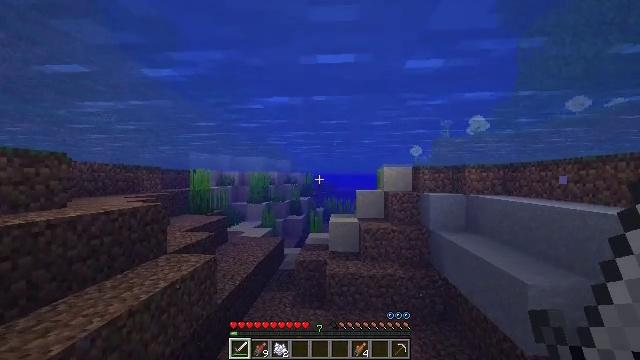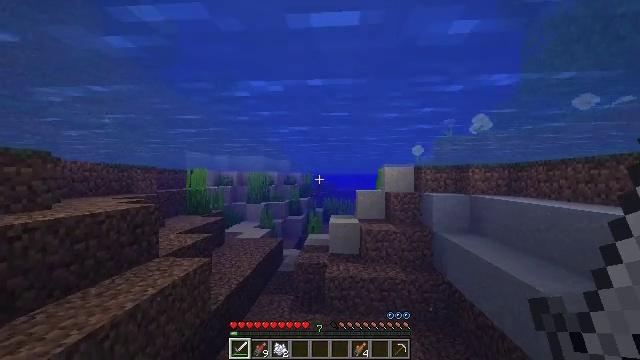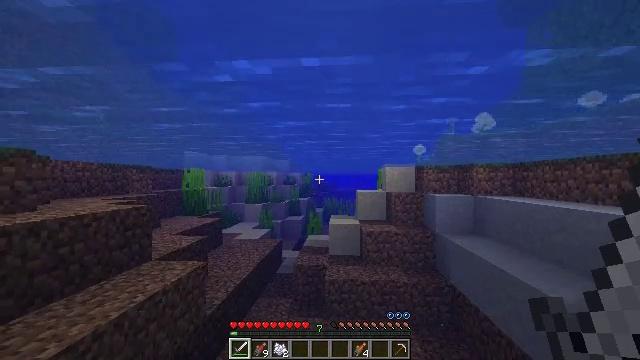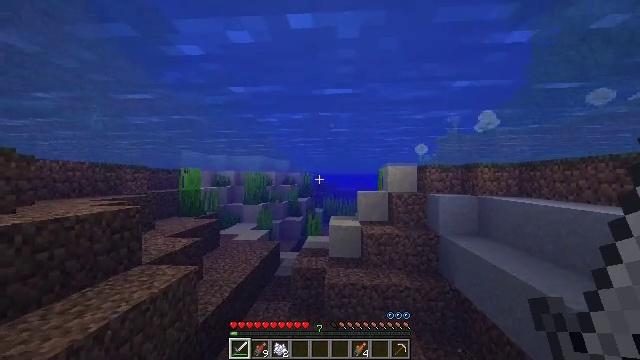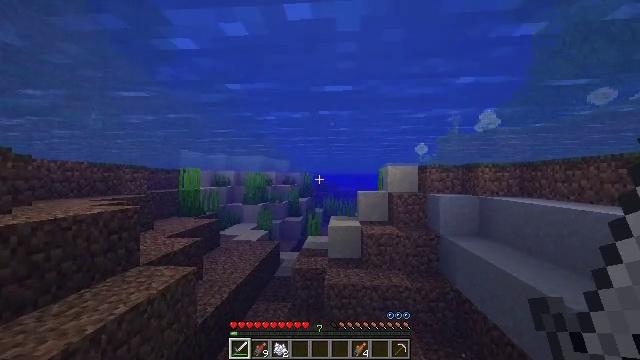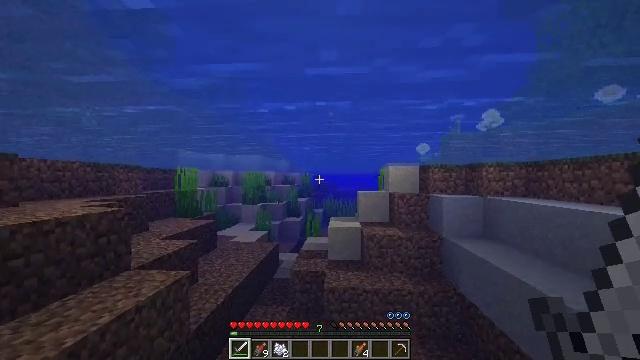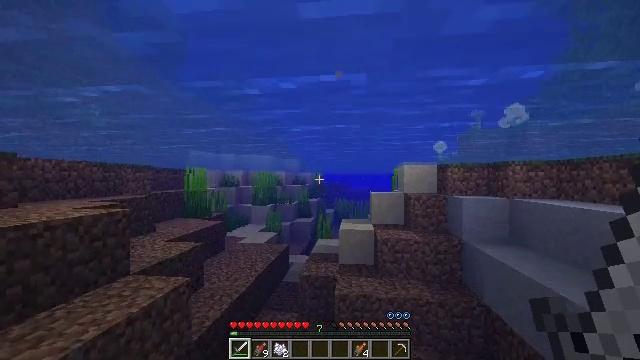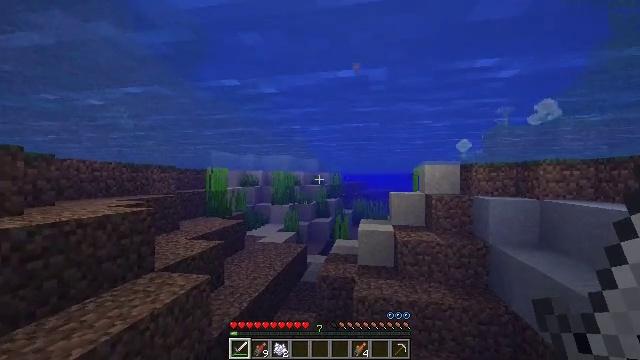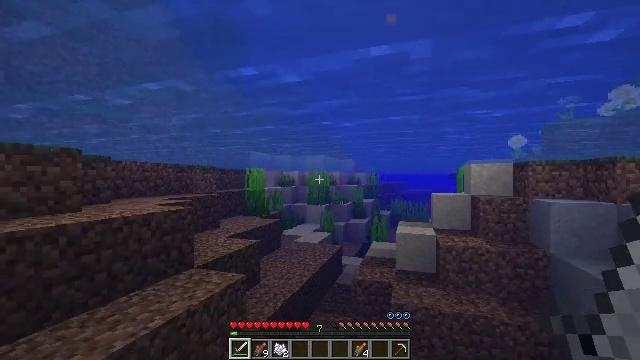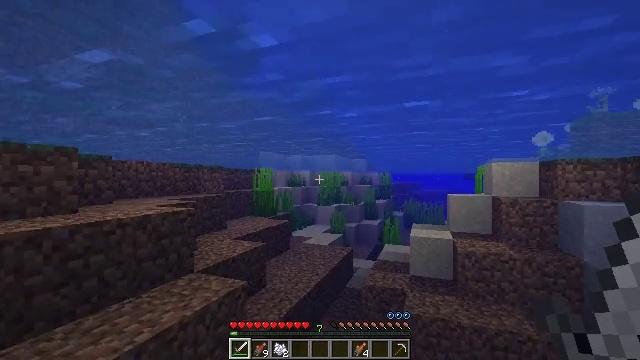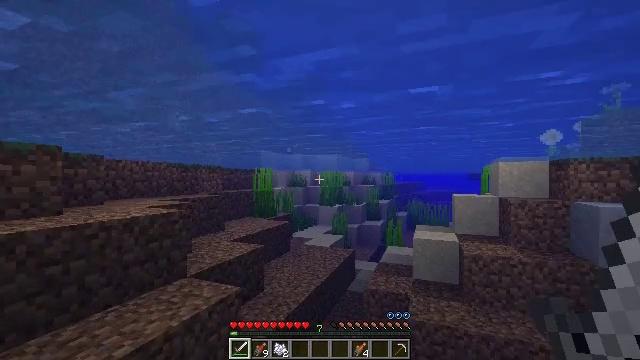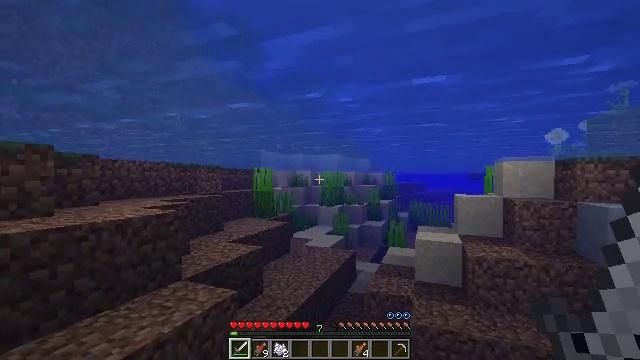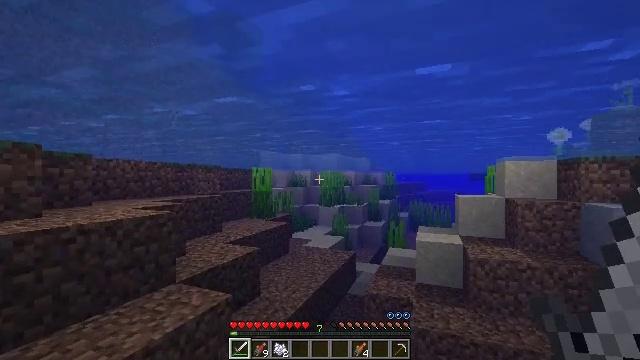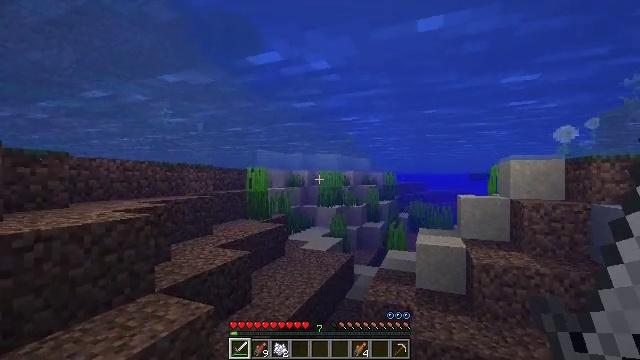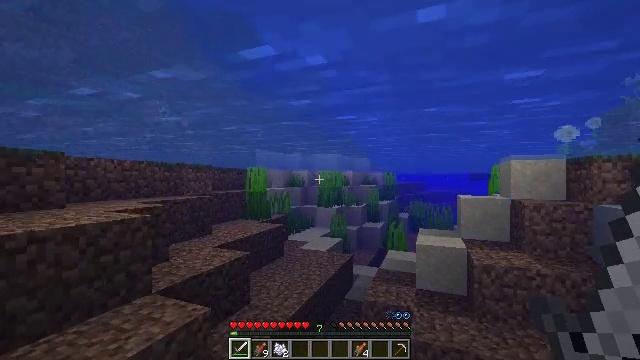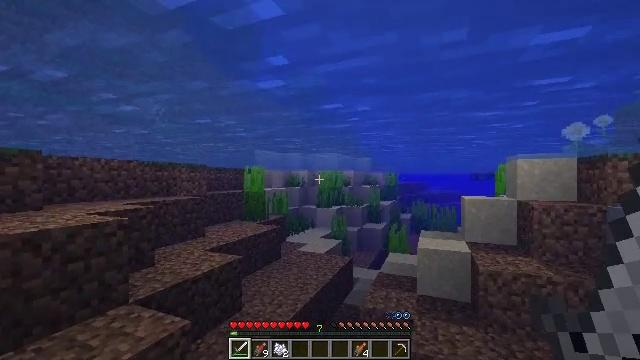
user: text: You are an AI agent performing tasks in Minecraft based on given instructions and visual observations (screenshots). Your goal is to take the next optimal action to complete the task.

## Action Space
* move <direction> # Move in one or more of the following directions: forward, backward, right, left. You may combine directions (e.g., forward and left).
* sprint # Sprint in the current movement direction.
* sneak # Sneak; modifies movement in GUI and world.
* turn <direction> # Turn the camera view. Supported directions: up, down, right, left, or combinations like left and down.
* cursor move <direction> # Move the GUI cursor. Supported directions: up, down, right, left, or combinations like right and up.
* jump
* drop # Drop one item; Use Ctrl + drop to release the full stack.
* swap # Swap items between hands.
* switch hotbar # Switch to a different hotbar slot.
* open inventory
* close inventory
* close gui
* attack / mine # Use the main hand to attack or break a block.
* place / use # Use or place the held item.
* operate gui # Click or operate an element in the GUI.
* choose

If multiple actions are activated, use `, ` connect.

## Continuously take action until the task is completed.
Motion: motion action
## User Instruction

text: Fish and kill the salmon.
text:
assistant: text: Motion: move forward
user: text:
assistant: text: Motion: move forward
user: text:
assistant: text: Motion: move forward
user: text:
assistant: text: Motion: move forward
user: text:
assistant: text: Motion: move forward
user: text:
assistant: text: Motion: move forward, turn left
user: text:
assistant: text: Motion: move forward, turn left
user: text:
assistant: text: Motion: move forward, turn left
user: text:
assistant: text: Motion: move forward, turn left
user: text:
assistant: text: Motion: move forward
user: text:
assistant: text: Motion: move forward
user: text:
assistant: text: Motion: move forward and move right
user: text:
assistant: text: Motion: move forward and move right
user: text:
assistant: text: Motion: move forward and move right
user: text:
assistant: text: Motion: move forward and move right
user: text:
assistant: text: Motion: move forward and move right, turn left
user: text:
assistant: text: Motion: move forward, turn left
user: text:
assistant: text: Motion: move forward, turn left
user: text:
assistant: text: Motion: move forward
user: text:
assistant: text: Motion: move forward
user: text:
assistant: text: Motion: move forward
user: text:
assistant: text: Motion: move forward
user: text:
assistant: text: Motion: move forward, turn right
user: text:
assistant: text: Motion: move forward, turn right
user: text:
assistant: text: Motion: move forward, turn right
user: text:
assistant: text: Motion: move forward, turn right
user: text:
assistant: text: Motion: move forward
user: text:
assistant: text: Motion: move forward
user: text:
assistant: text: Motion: move forward
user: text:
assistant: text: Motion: move forward